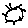
Label: sun